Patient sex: F
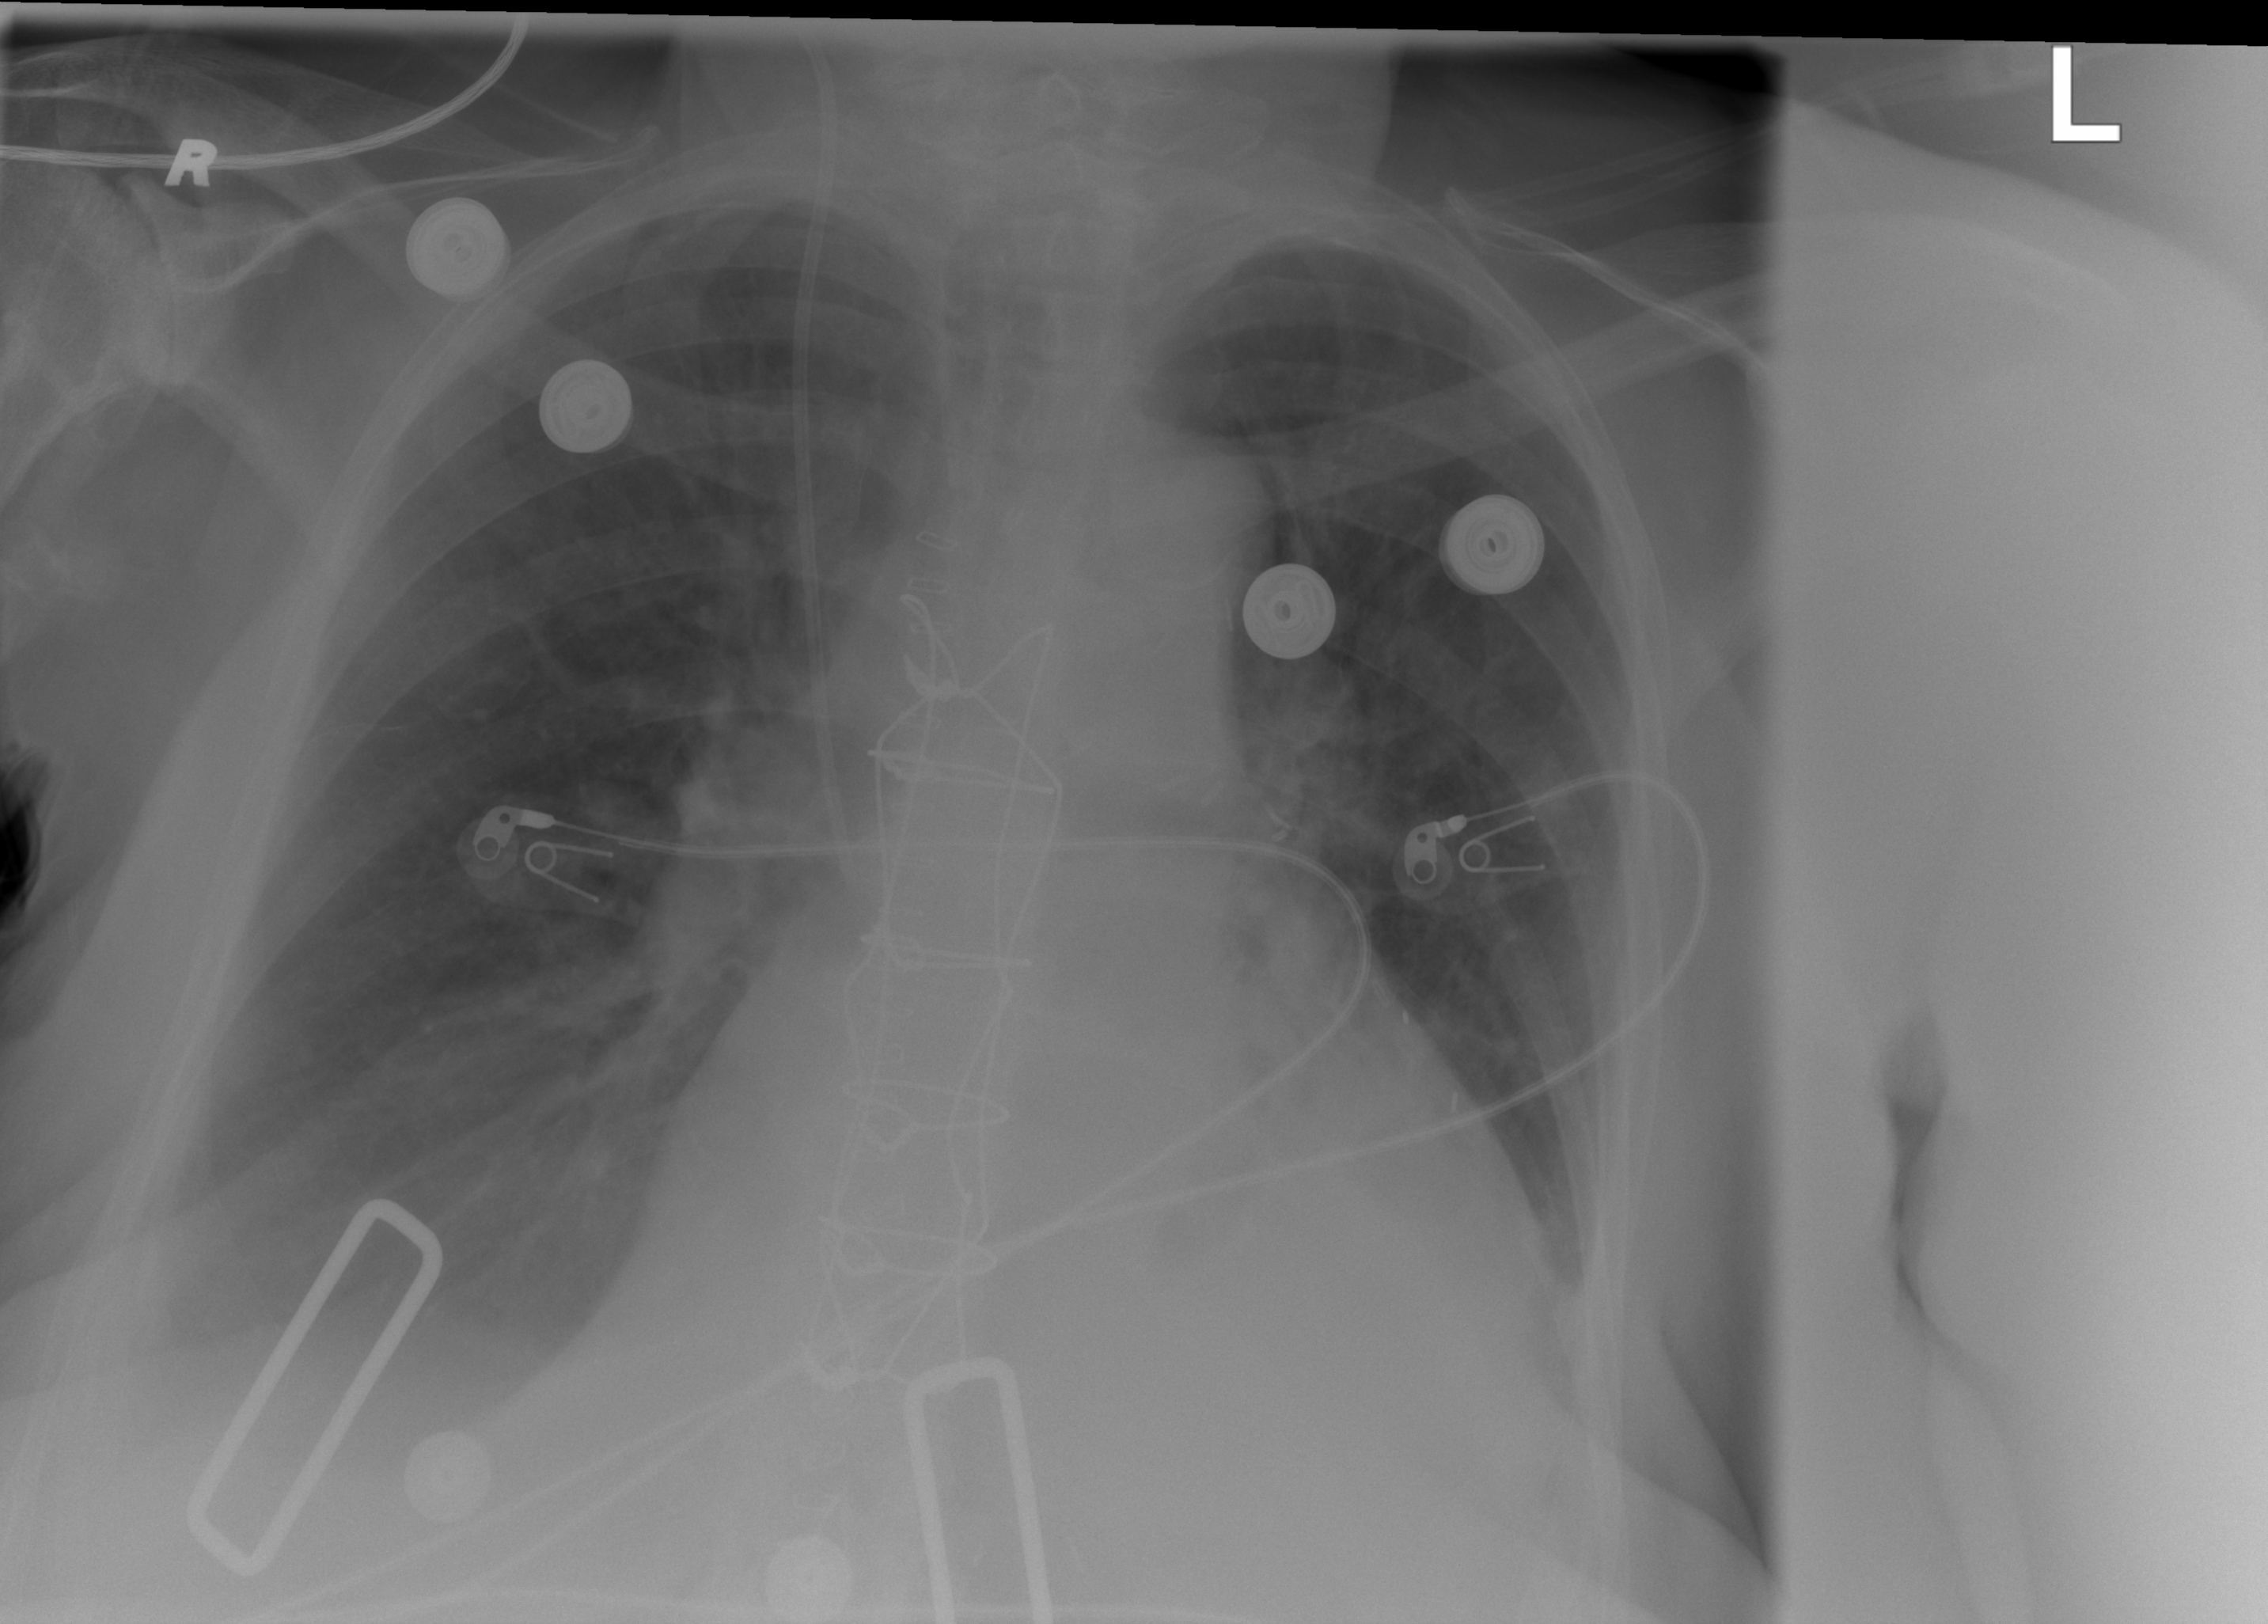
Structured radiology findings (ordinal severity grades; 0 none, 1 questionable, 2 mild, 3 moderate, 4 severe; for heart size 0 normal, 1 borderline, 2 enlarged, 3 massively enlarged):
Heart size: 2
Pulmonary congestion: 1
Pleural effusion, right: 2
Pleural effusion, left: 2
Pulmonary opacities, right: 0
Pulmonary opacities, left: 0
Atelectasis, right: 2
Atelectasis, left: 2